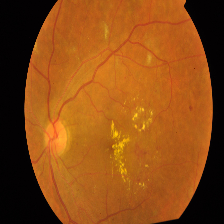
Diabetic retinopathy grade: Proliferative DR